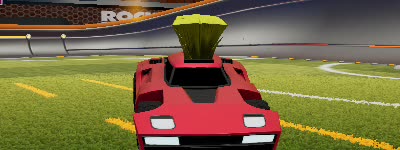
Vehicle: breakout